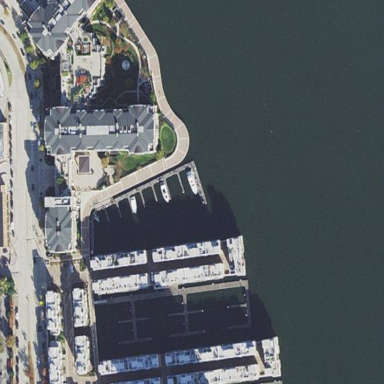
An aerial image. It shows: Marina on leisure land.